Interaction volume radius: 10 \u00c5
Interaction volume height: 15 \u00c5
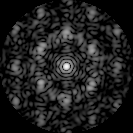
Disorder parameter: 0.5997